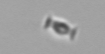
Label: Bacillariophyceae_morphotype1